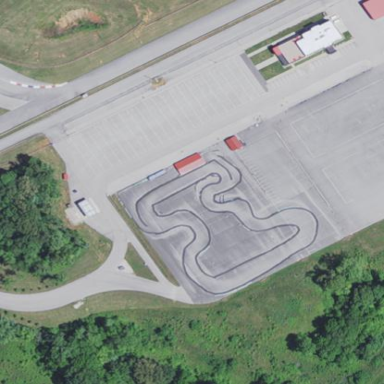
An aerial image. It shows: Karting raceway for sports activities.